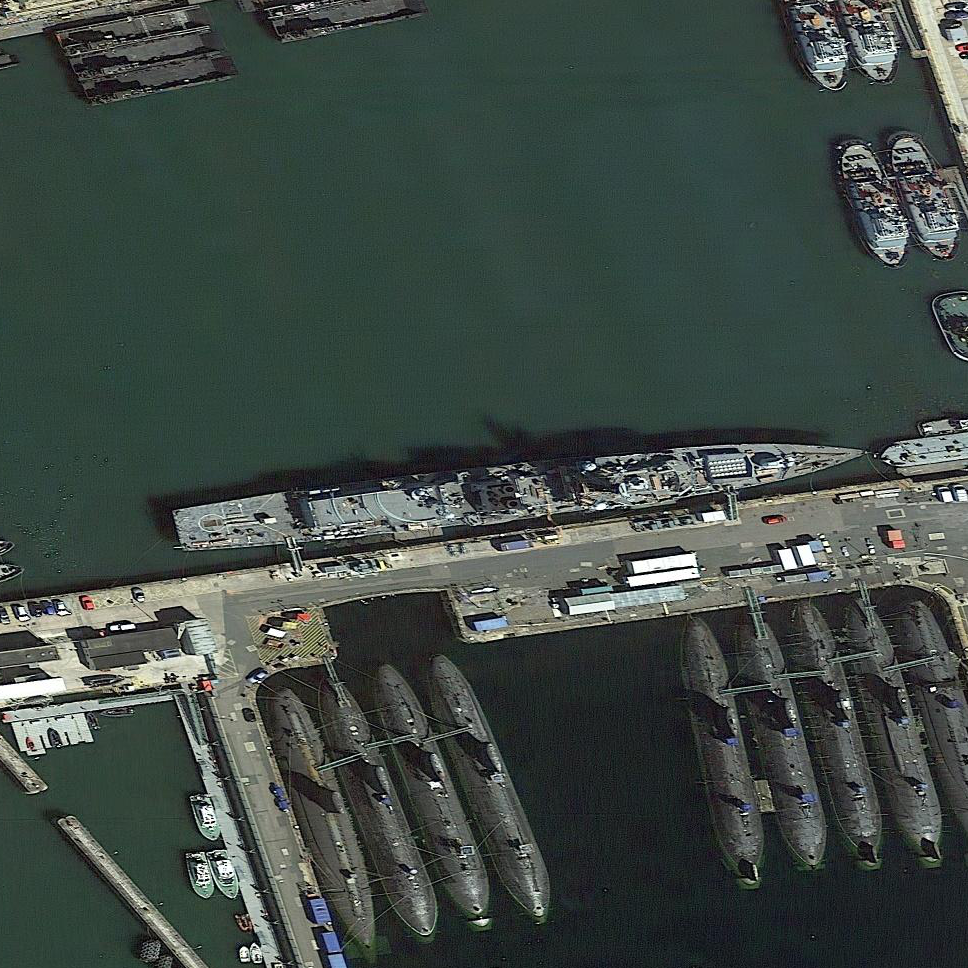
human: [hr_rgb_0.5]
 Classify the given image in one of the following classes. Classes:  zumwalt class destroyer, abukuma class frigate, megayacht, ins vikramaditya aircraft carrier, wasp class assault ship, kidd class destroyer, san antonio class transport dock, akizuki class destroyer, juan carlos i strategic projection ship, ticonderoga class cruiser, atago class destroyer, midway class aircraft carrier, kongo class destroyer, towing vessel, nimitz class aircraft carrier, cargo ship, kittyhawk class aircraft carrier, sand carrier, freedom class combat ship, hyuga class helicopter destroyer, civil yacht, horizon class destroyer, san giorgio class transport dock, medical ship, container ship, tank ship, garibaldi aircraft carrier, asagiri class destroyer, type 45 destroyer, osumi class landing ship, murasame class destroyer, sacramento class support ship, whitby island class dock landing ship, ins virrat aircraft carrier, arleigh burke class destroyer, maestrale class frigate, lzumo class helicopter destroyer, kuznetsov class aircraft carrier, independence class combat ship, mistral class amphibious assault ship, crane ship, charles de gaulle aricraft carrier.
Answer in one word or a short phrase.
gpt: Type 45 destroyer